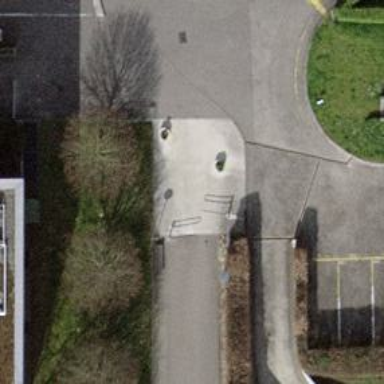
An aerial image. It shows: Cycle barrier.